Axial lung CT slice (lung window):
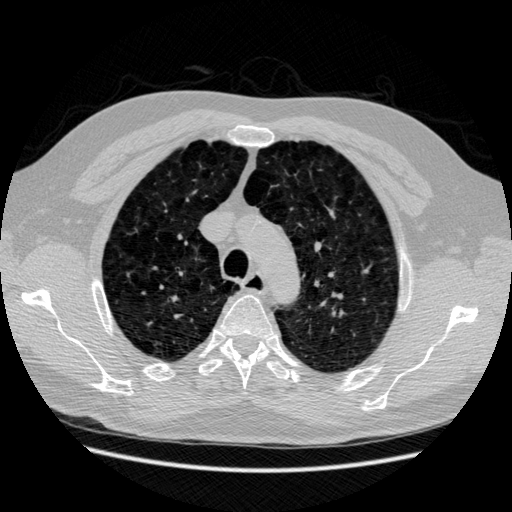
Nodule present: no